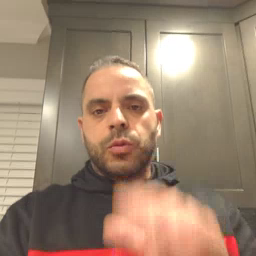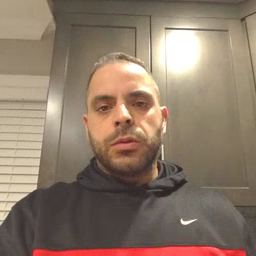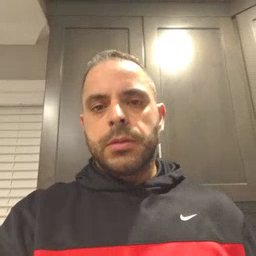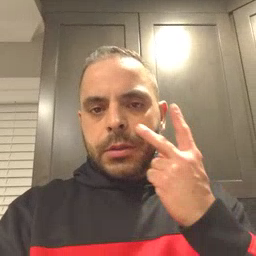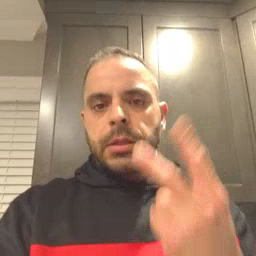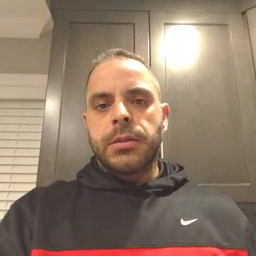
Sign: see